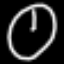
Label: clock